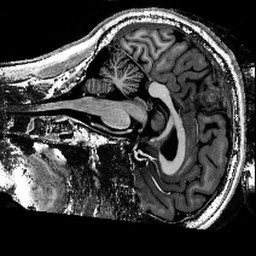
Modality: T1w
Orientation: sagittal
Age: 28
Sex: male
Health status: healthy
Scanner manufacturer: siemens
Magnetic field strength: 9.4 T
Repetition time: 6 s
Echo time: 0.003 s